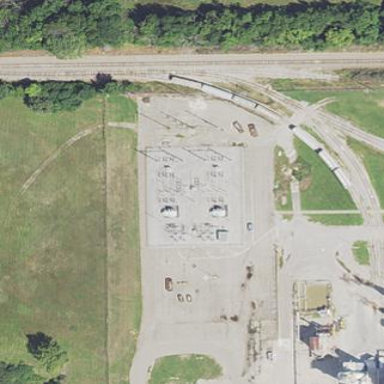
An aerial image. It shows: Substation surrounded by fence.